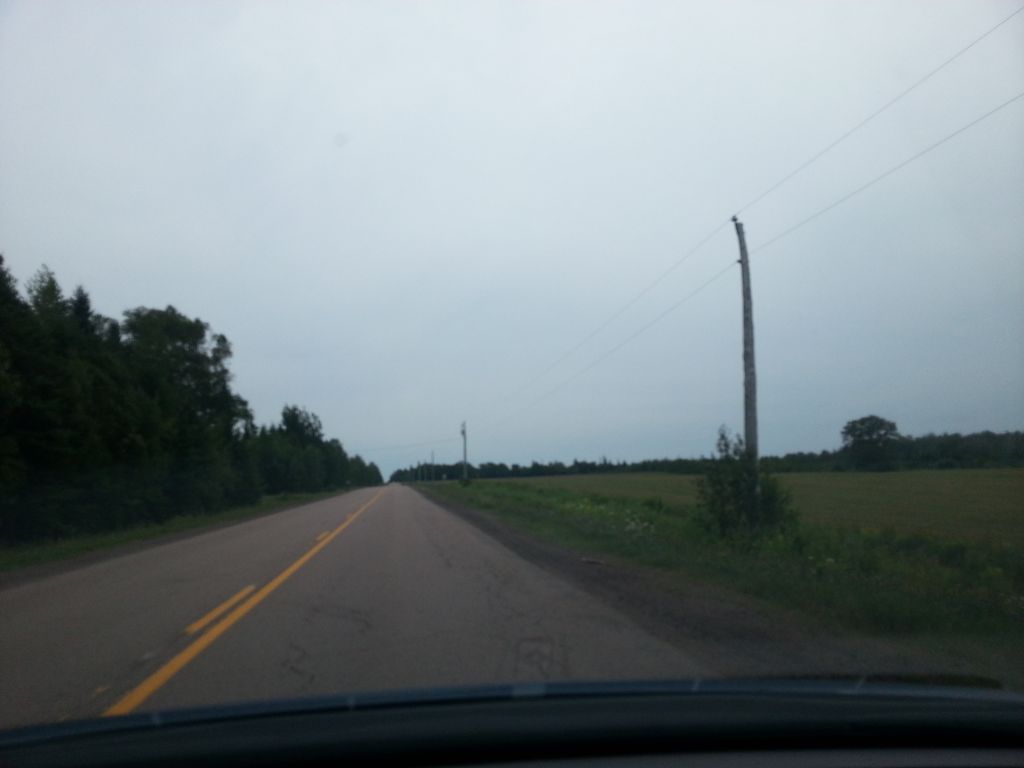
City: charlottetown